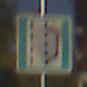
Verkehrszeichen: NothalteUndPannenbucht
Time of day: SunriseSunset
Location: Outdoor (Urban)
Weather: PartlyCloudy
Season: Autumn
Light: Natural